Interaction volume radius: 10 \u00c5
Interaction volume height: 10 \u00c5
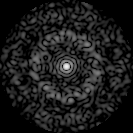
Disorder parameter: 0.8501